Question: I'll create a js effect that moves a 100% div to the right, inside a 100% div.
To explain better: Imagine a div with 1000px of width and 500px of height. Inside this div, we have another div with this same size. But, this should slide to the right, to show a menu.
here is my css and html code:
'''
.mainview { width: 500px; height: 1000px; border-radius: 3px; -moz-border-radius:3px; -webkit-border-radius:3px; background: #fff; -webkit-box-shadow: 0 0 8px 2px rgba(0,0,0,0.1); box-shadow: 0 0 8px 2px rgba(0,0,0,0.1); border: 1px solid #ccc; margin: 20px auto;}
.foreground { display: block; position: relative; z-index: 990; width: 100%; height: 100vh; background: rgba(0,0,0,0.3); left:200px }
<div class="mainview">
<div class="foreground">
this black area will slide to the right --->
</div><!-- @end of foreground -->
</div><!-- @end of mainview -->
'''
Here the JsFiddle file <URL>
On the example, the div is moved to the left the way I want, but exceed the limit of the div. I want that the extra width side, keeps hidden, like the attached example

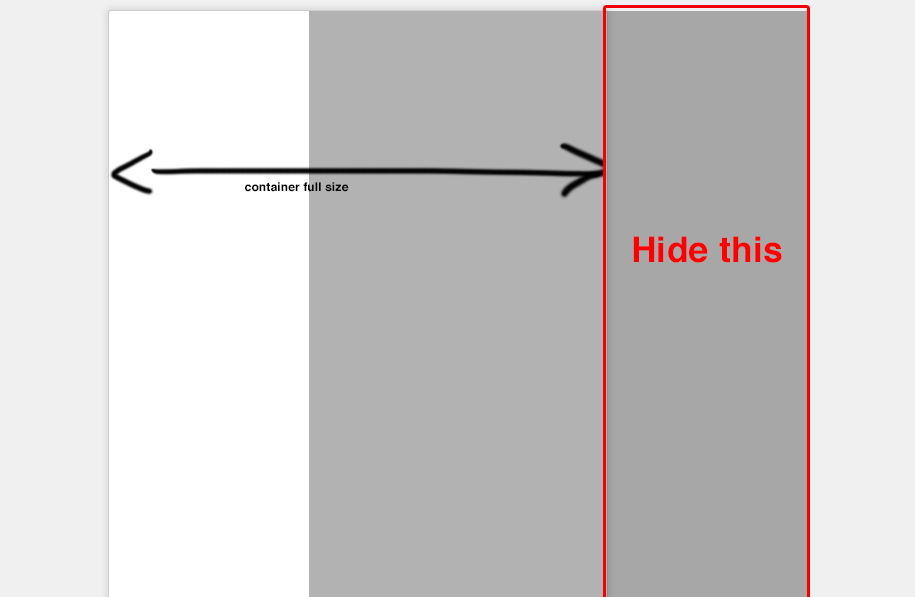
Answer: Set the css property 'overflow' as 'hidden' for the element with the class 'mainview'
## DEMO